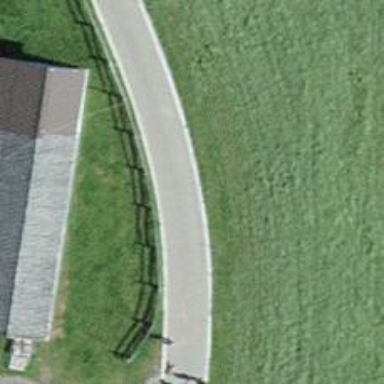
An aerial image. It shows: Paved path across agricultural land.